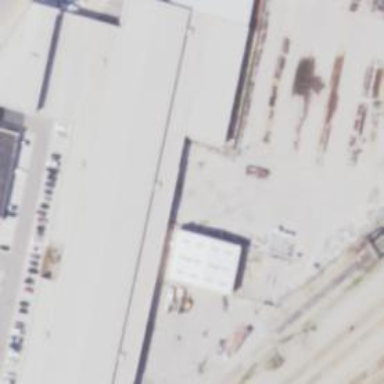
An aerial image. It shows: Building used for storage rental.